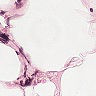
Metastatic tissue present: no